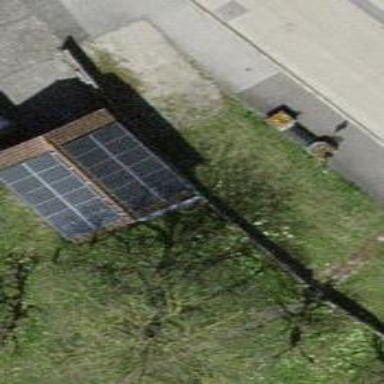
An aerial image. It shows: Group of garages.